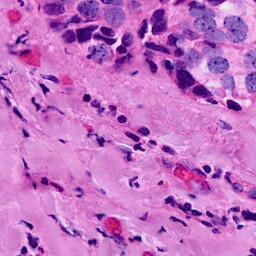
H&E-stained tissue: Breast